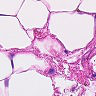
Metastatic tissue present: no